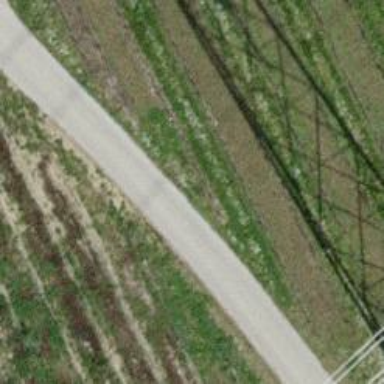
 primarily used for agricultural purposes."